Question: I have create a segmented button in android , now i am bit confused about few things when a button loads.
I have 3 segmented button , and whenever a button is clicked i want to load and activity into it , 3 different activity for 3 different segmented button.
so i don;t know
1) how to handle or load activity with segmented button , or i need to switch to Tabbar for the same ?
2) Is it possible to slide the activity when the button is clicked ?
Here is the button that i have create

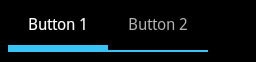
Answer: Your custom button / "segmented control" looks a lot like the Holo-themed tabs. I think you want a ViewPager as introduced in <URL>
Instead of 3 activities, you'll create 3 fragments, created using a 'FragmentPagerAdapter'. It will handle sliding for you when button is clicked (or if user swipes left/right.)
You'll want to pay particular attention to 'FragmentTabsPager' found in <URL>